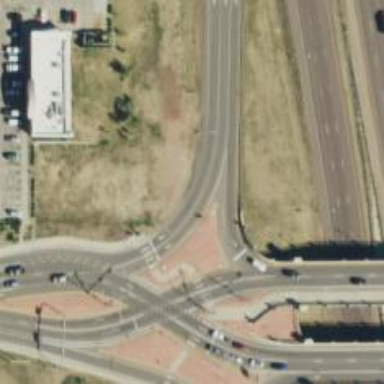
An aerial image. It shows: Motorway link with Diverging Diamond Interchange (DDI) junction.